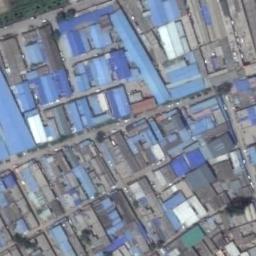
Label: industrial_area